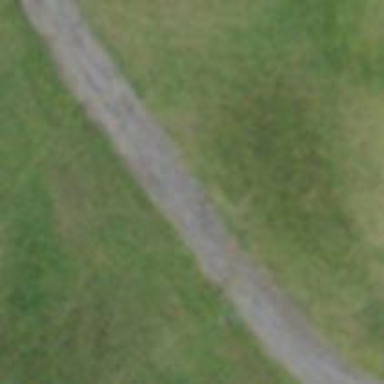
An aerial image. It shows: Designated golf cart path parallel to service road with grade2 tracktype.